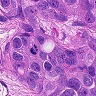
Metastatic tissue present: yes